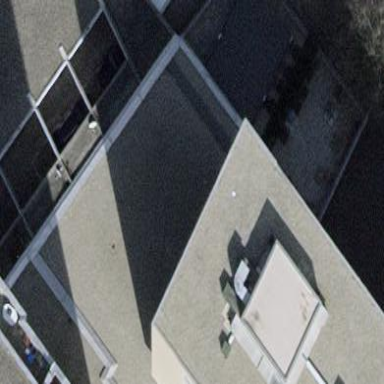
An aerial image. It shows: View of roof of building.